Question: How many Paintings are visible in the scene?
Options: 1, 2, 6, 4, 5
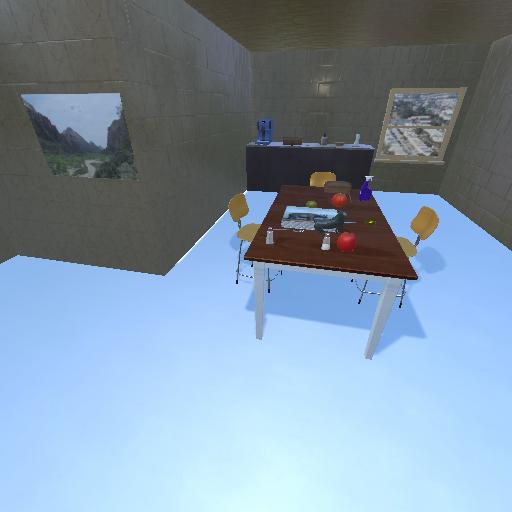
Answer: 1